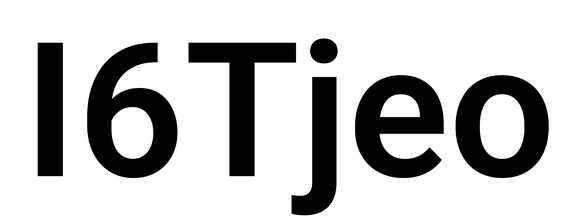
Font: Roboto_SemiBold